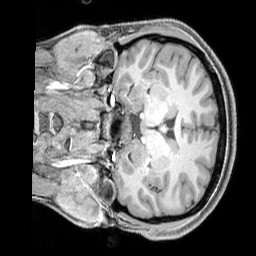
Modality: T1w
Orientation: coronal
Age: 19
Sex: female
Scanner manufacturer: siemens
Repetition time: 2.3 s
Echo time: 0.00226 s